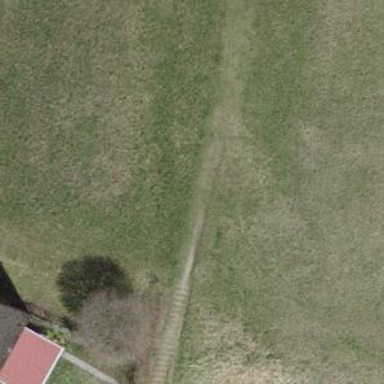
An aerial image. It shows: Set of steps on the road.